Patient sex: M
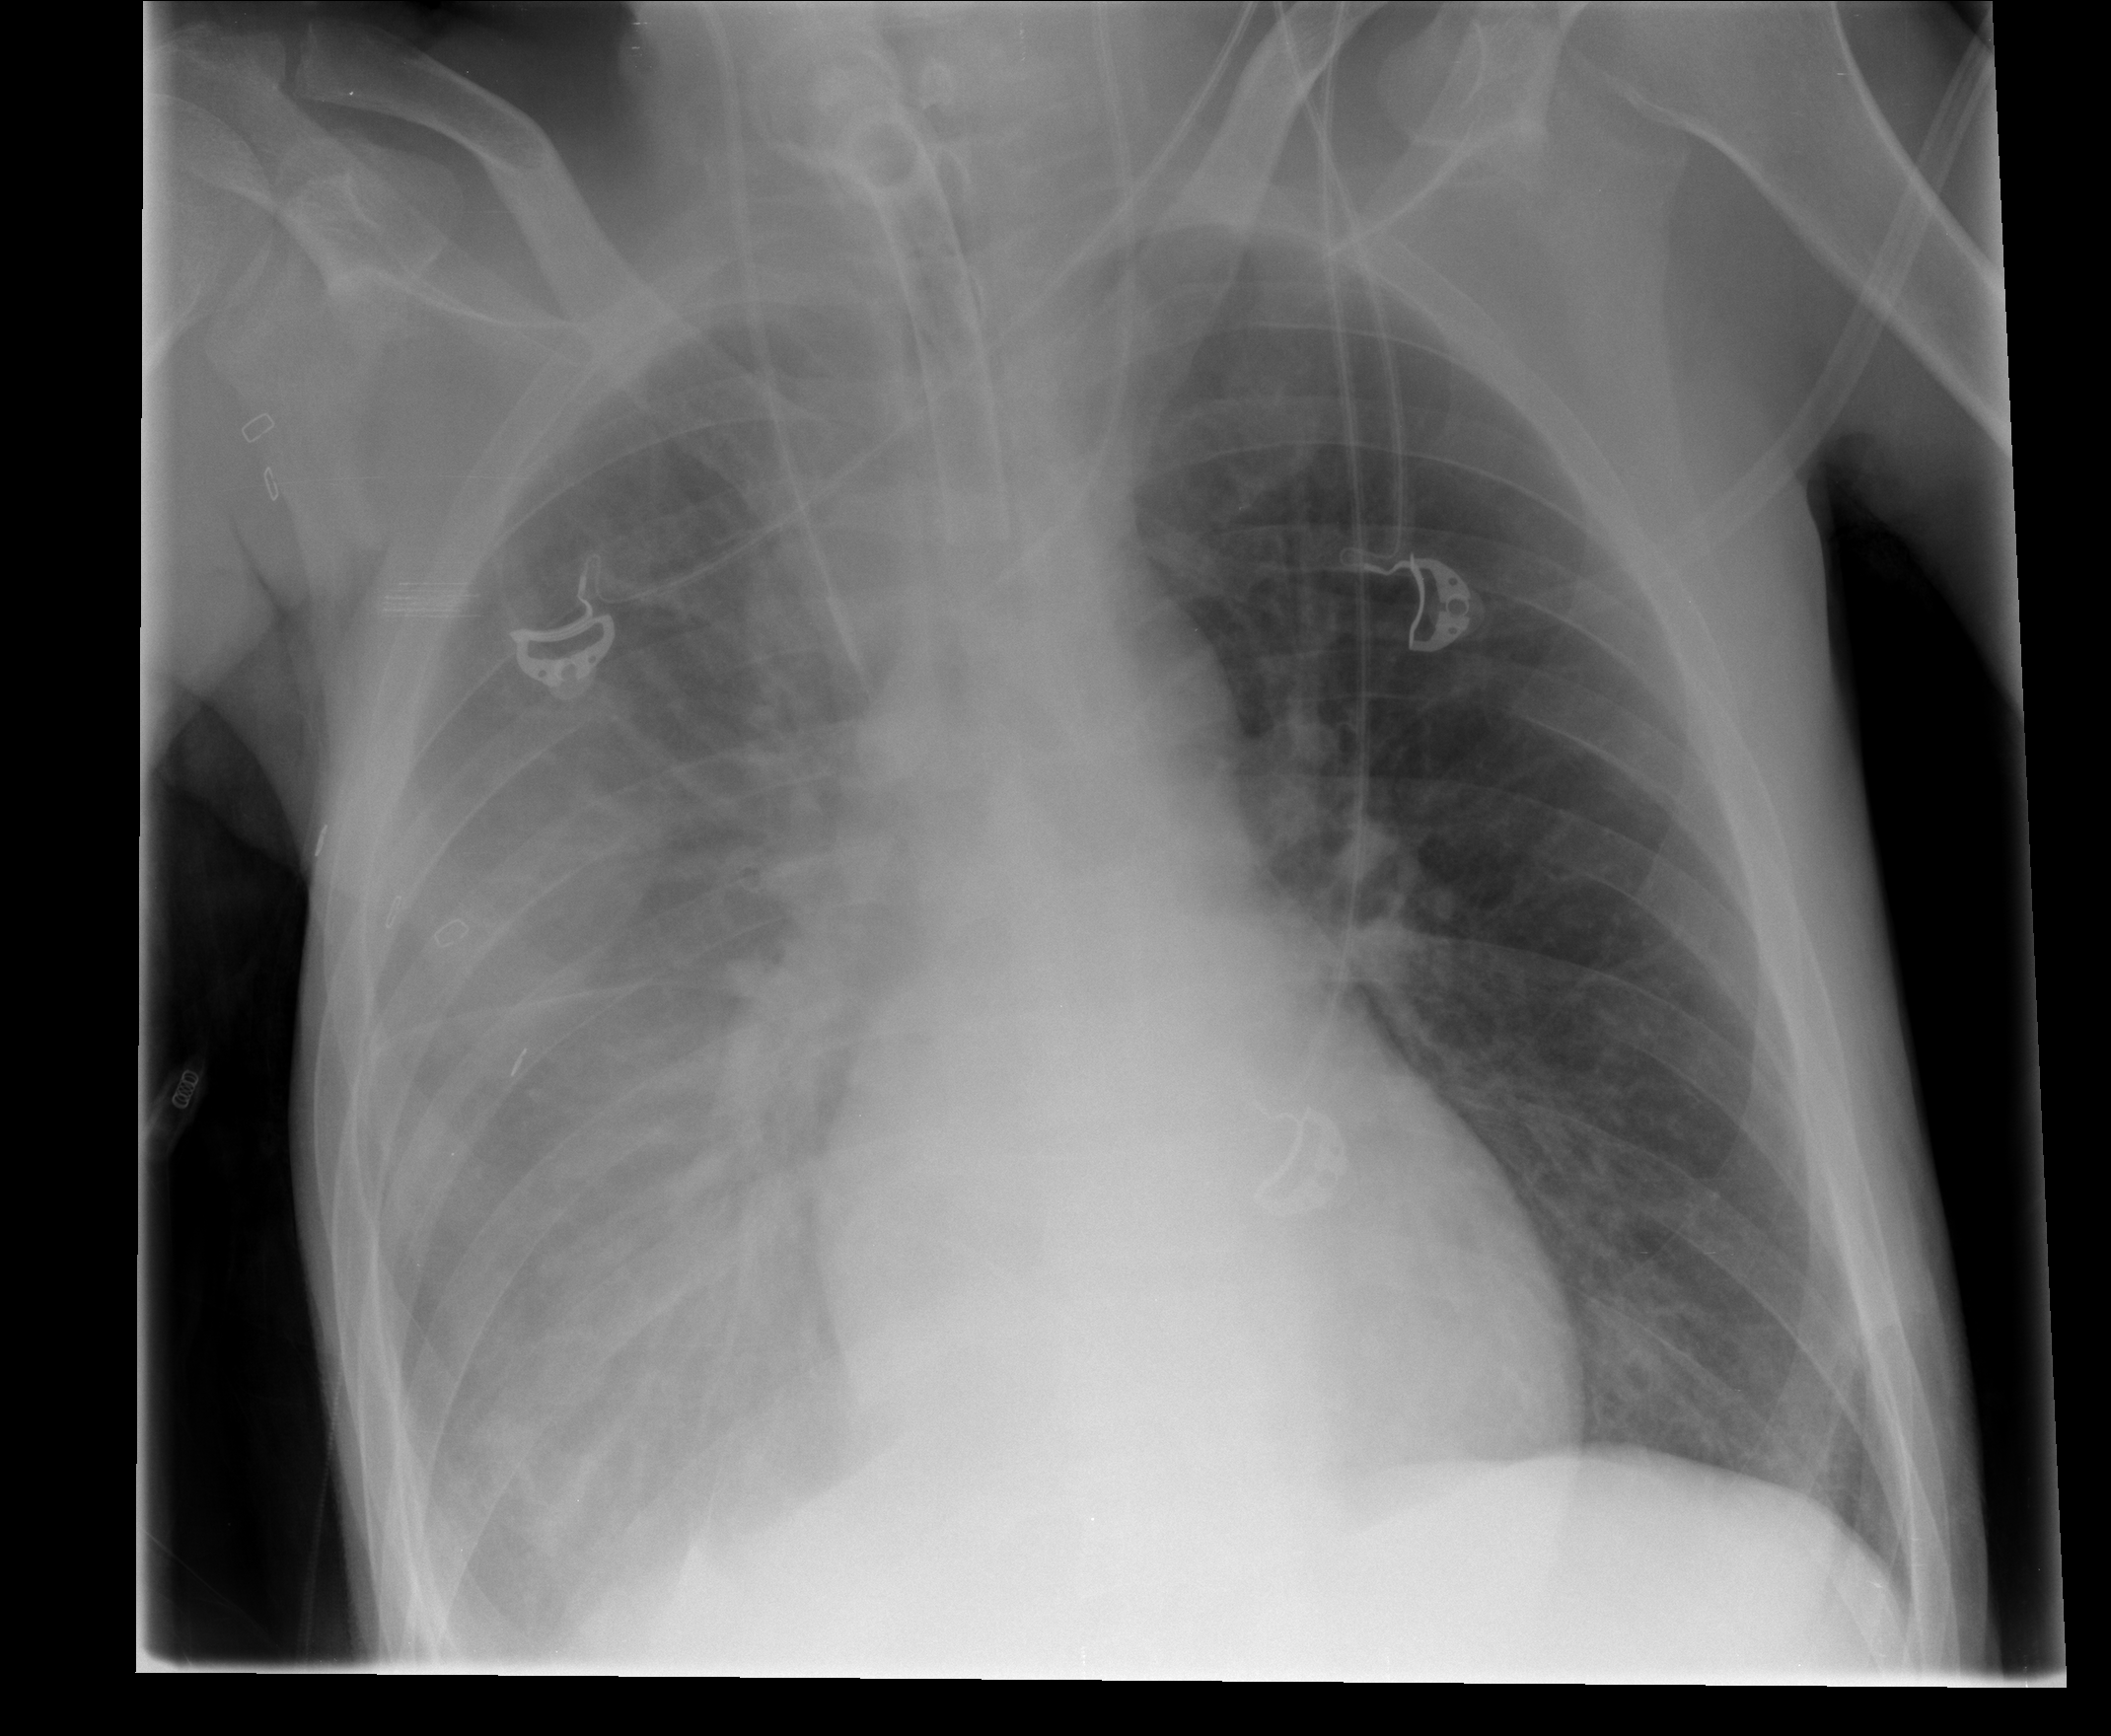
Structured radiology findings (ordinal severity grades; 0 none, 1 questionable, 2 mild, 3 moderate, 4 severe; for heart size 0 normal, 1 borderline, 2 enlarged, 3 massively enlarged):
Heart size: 0
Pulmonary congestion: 0
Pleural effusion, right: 2
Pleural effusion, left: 0
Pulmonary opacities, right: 2
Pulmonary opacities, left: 0
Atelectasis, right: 2
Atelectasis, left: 0